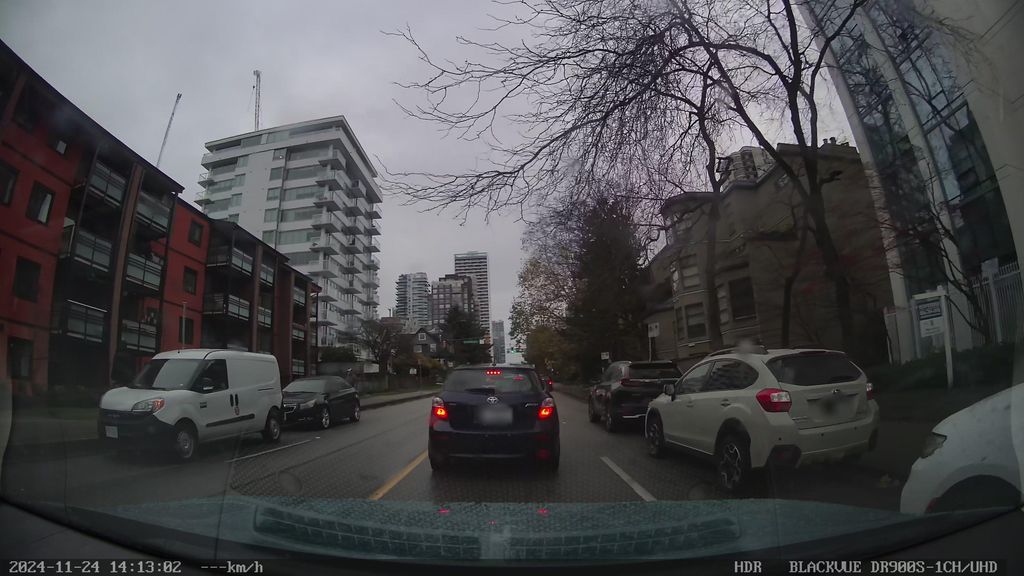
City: vancouver